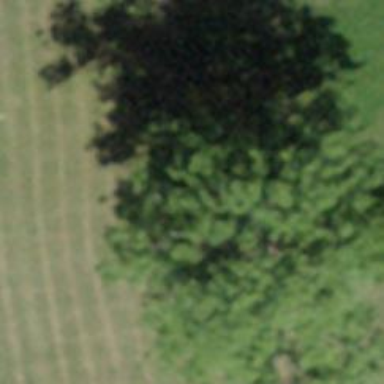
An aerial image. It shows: Row of trees in natural setting.